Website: lowes
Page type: newsletter-management
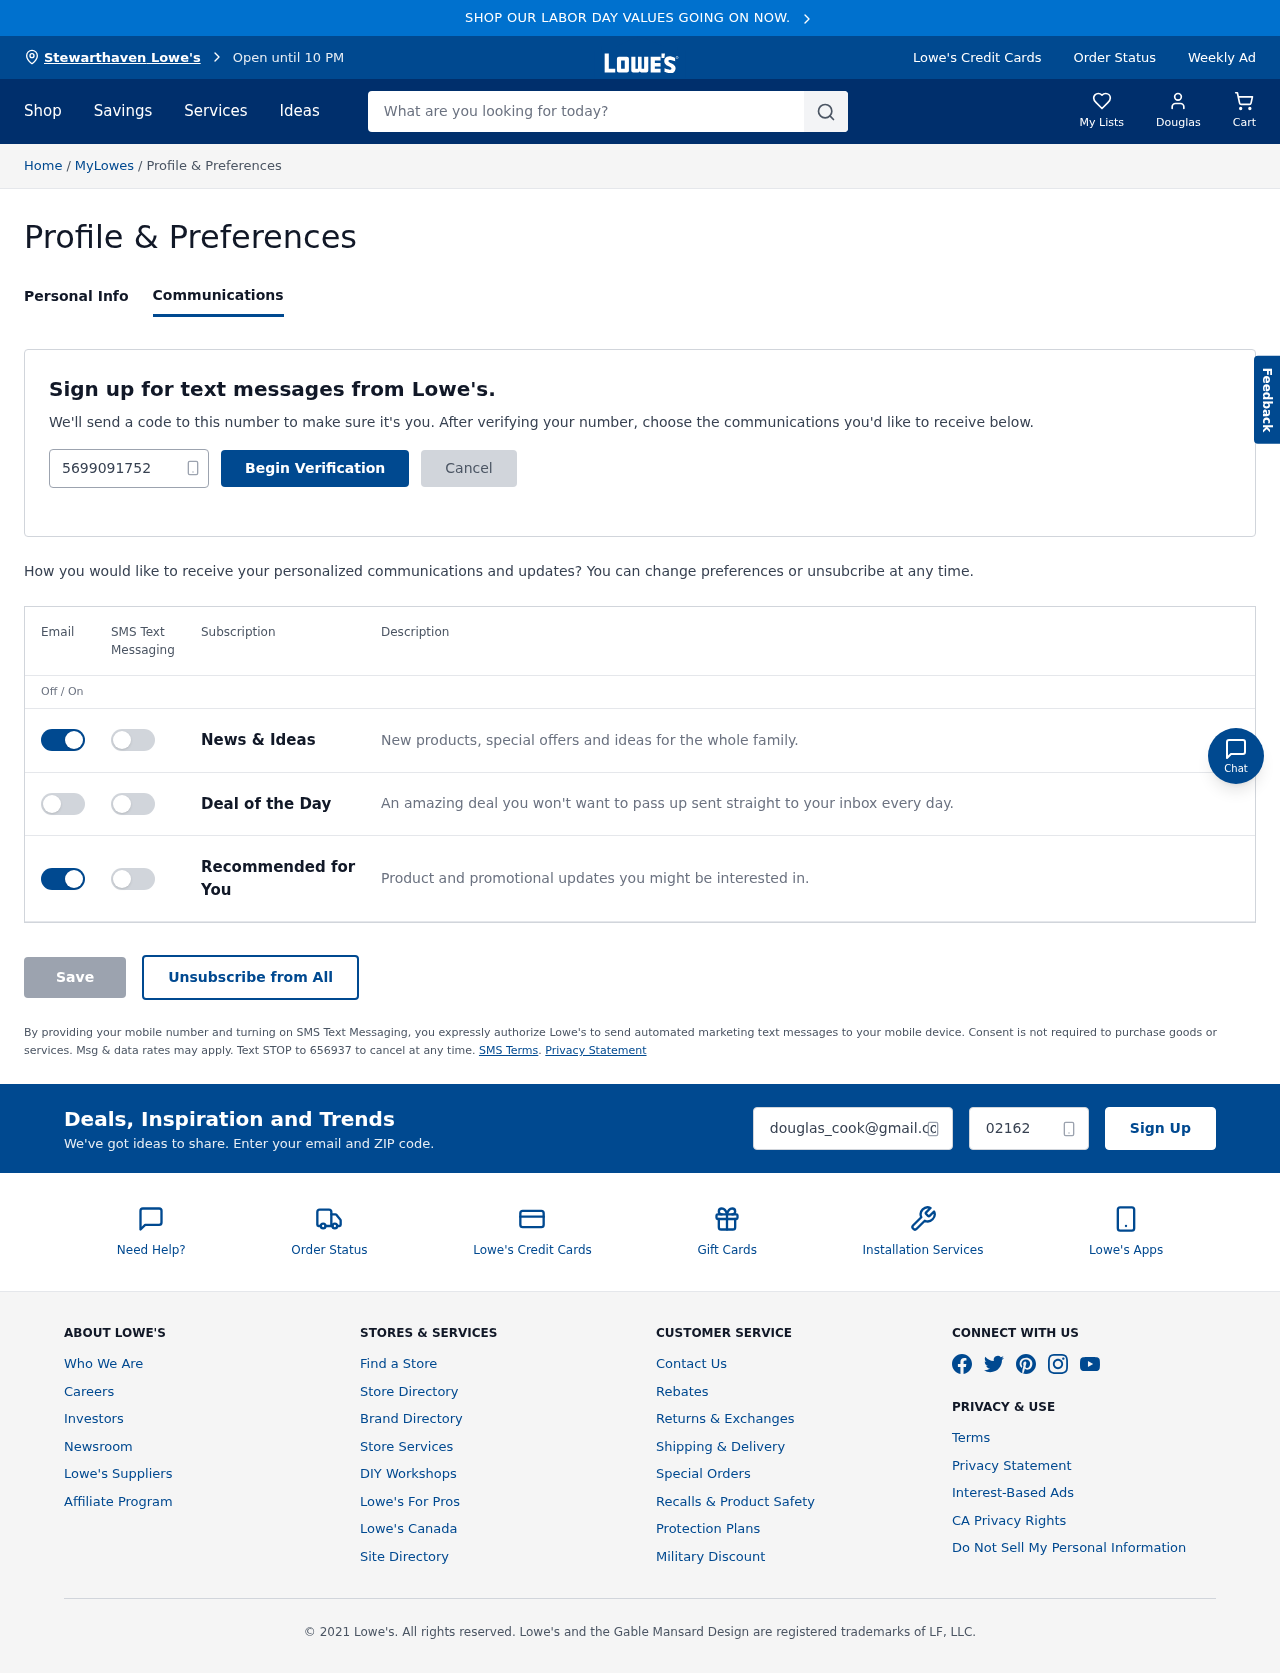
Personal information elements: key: PII_CITY
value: Stewarthaven Lowe's
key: PII_EMAIL
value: douglas_cook@gmail.com
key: PII_FIRSTNAME
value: Douglas
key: PII_PHONE
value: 5699091752
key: PII_POSTCODE
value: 02162
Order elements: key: ORDER_NUM_ITEMS
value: Cart
Search elements: key: HEADER_SEARCH
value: What are you looking for today?